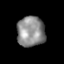
Tissue: lung
Cell type: Others
Senescence score: 0.1778
Nuclear area (px): 830
Mean DAPI intensity: 139.406